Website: bh-photo
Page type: order-tracking
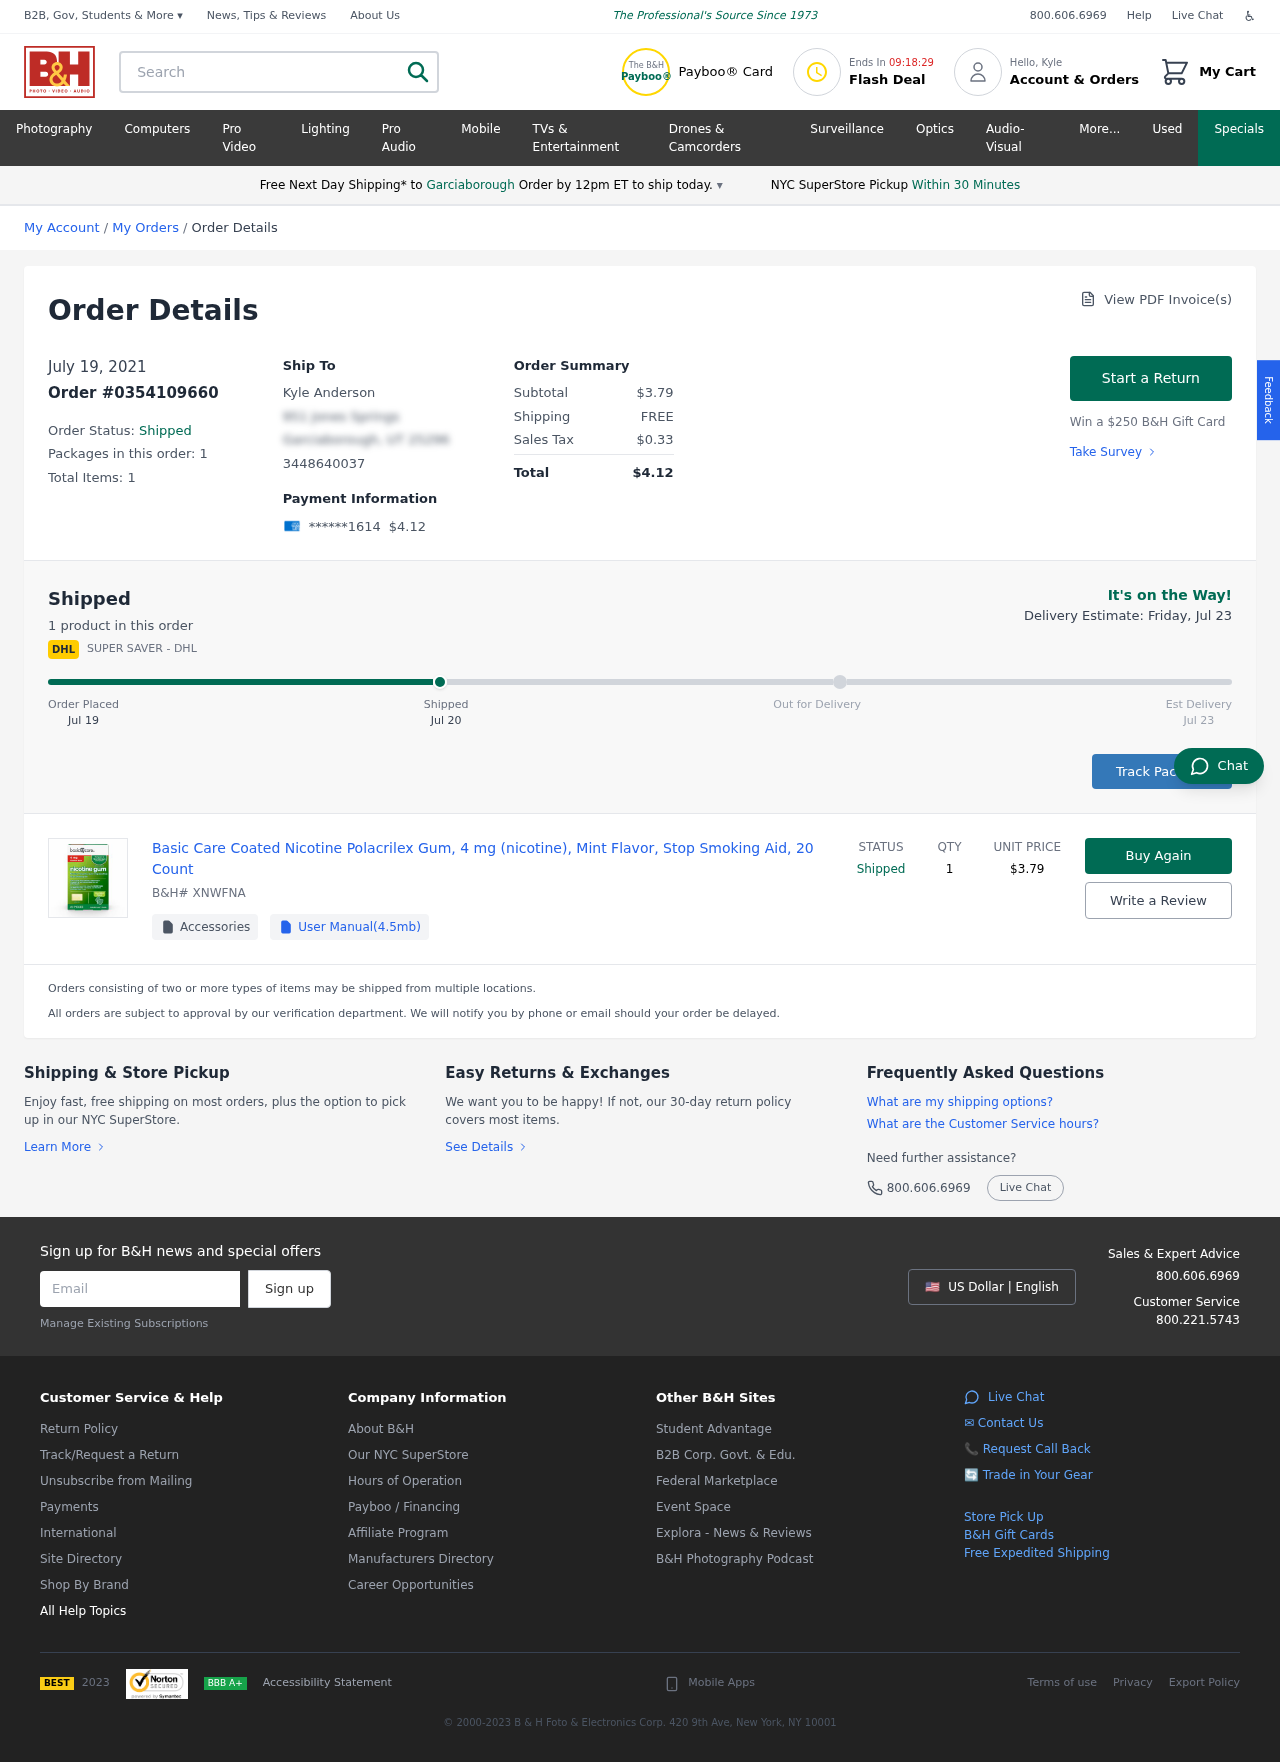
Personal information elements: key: PII_CARD_LAST4
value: ******1614
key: PII_CITY
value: Garciaborough
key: PII_EMAIL
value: kyle_anderson@yahoo.com
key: PII_FIRSTNAME
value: Kyle
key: PII_FULLNAME
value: Kyle Anderson
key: PII_PHONE
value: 3448640037
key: PII_STREET
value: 951 Jones Springs
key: PII_CITY_STATE_ZIP
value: Garciaborough, UT 25296
Product elements: key: PRODUCT1_NAME
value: Basic Care Coated Nicotine Polacrilex Gum, 4 mg (nicotine), Mint Flavor, Stop Smoking Aid, 20 Count
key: PRODUCT1_PRICE
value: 3.79
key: PRODUCT1_QUANTITY
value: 1
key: PRODUCT1_SKU
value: XNWFNA
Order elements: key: ORDER_DATE
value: Jul 19
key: ORDER_DATE
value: July 19, 2021
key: ORDER_ID
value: Order #0354109660
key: ORDER_NUM_PACKAGES
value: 1
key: ORDER_NUM_ITEMS
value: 1
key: ORDER_NUM_ITEMS
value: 1 product
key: ORDER_TOTAL
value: $4.12
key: ORDER_SUBTOTAL
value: $3.79
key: ORDER_SHIPPING_COST
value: FREE
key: ORDER_TAX
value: $0.33
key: ORDER_DELIVERY_DATE
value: Jul 23
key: ORDER_DELIVERY_DATE
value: Delivery Estimate: Friday, Jul 23
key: ORDER_SHIPPING_DATE
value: Jul 20
Search elements: key: HEADER_SEARCH
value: Search